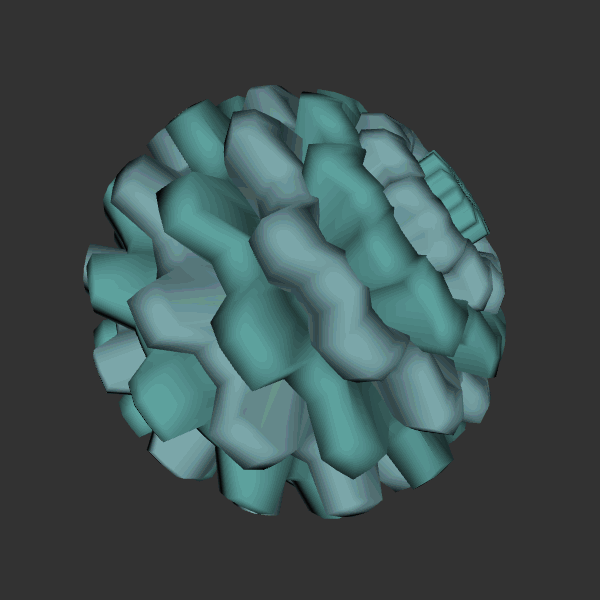
Background: dark